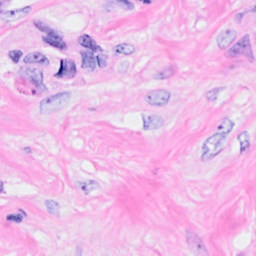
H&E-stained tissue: Breast